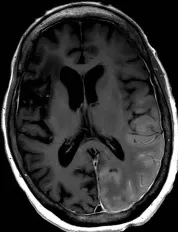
T1 post-contrast.
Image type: radiology (mri)